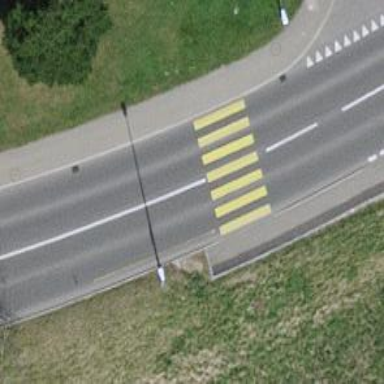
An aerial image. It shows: Uncontrolled zebra crossing with zebra markings.